Question: I'm working on a SSIS project in order to import calls rows (Excel file) in a SQL Server database.
Here is my data flow :

I added some lookups to check rows before import process.
The first one checks if the row already exists (made to prevent duplicates because the user drag & drop import files in a specified folder). Then the others lookups check foreign keys constraints.
Moreover, all no matching rows are redirected to another database.
So I'm able to check invalid rows, then an audit package let me know if my NoMatchingRowsCall table changed during inport.
Now, I would like to add an "Error Message" to no matching rows to check "what is the problem about this row ?". I think to add a "derived column after each lookup (no matching output) to add the error message. What about that way ? How to add a text content in a "derived column" ? Should I use a package variable ?
Here is that I would like to get :
'''
ID | C1 | C2 | C3 | ERROR_MESSAGE
1 | .. | .. | .. | Row already exists
2 | .. | .. | .. | FK error for column C1
3 | .. | .. | .. | FK error for column C2
...
'''
I want a "soft" solution to track failing rows without stop package execution, and to be able to manually insert the failing row if needed by changing failing keys.
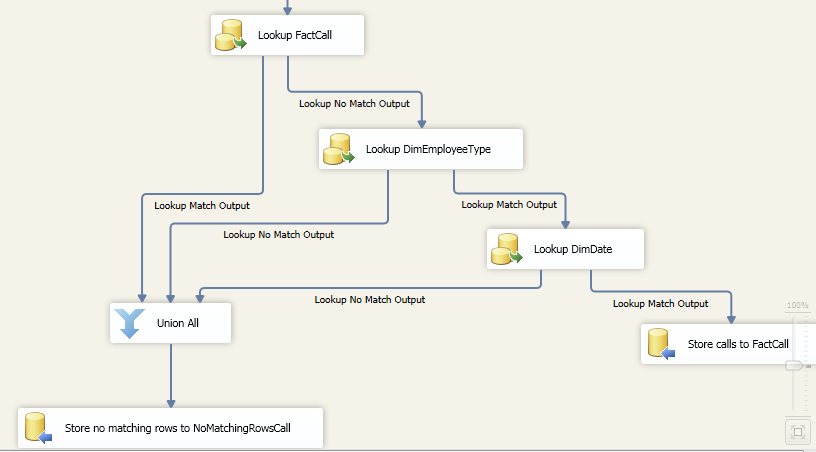
Answer: Adding a derived Error_Message column against each No Match output will give you what you are looking for. In your current design, you can just type in the Error Message against each derived column as there will be one derived column component per stream. There is no need to add variables unless you want to reuse the values else where or to have all messages in a centralised place
A couple of warnings though...
1. Lookups are inherently expensive as they perform row by row queries. If you are only dealing with a small number of rows / small table this may be fine, but if you are looking at millions of rows, you will soon hit a bottle neck. One way around this would be to temporarily put you data into the database and perform entire set checks (e.g. select all x that don't have a related y row using left join). This way, you are letting sql perform the leg work in a batch which will be quicker
2. Your current design will only highlight the first issue. Once you've resolved the "no employee issue", the same row may have a date mismatch. Ideally you want to validate all rows for all issues (with the exception of duplicate rows) so that you have a complete set of issues to resolve. If you decide to switch over to using SQL to validate, maybe you could add a bit flag column per issue type or a single column wise a bitwise flag covering all issues